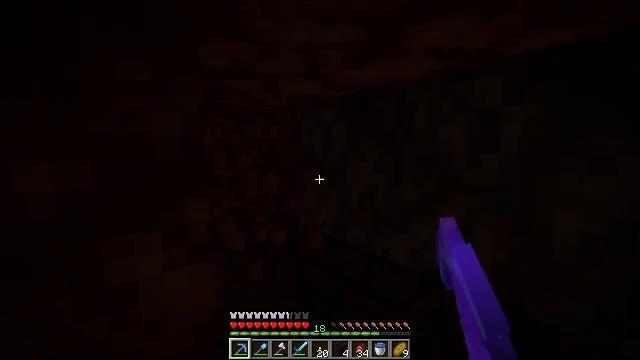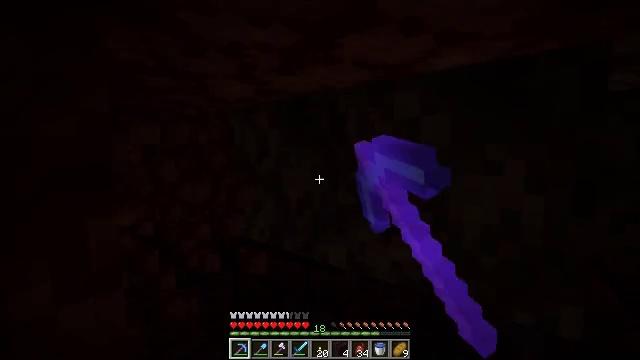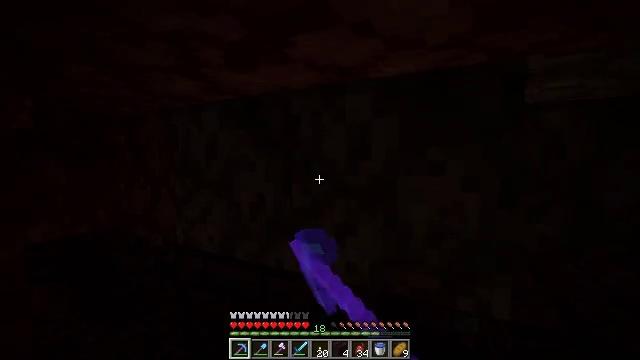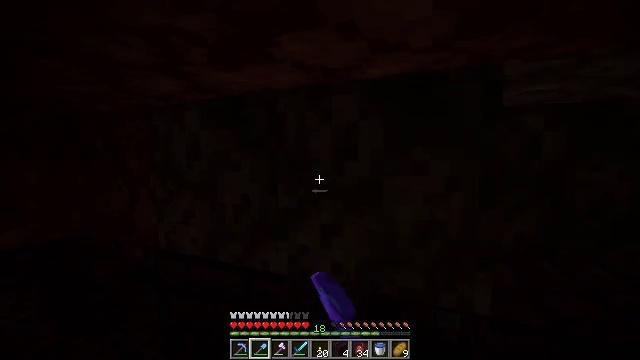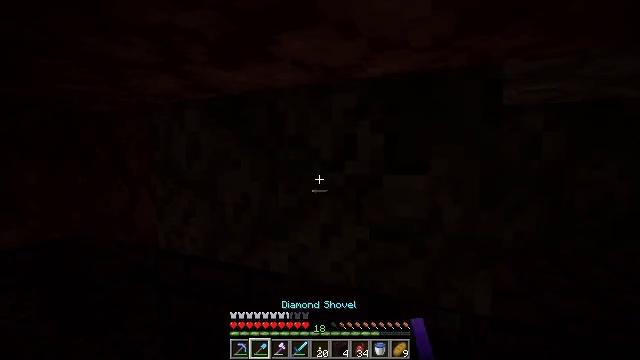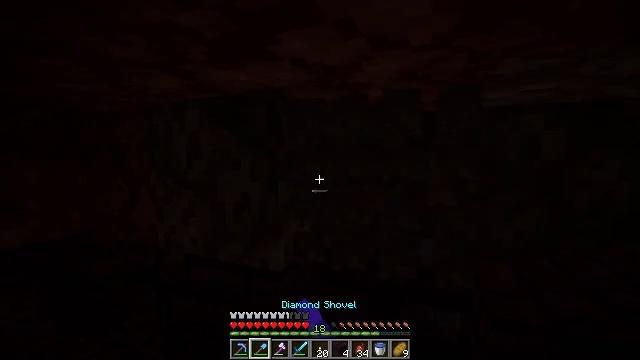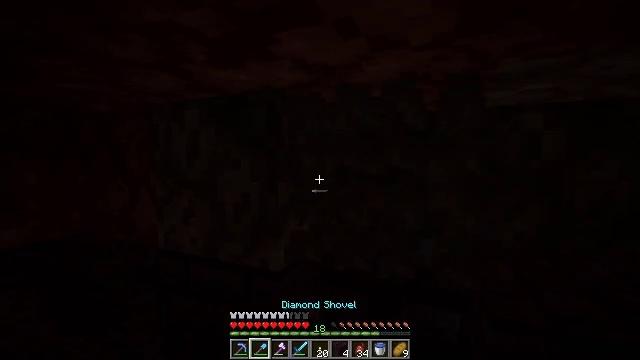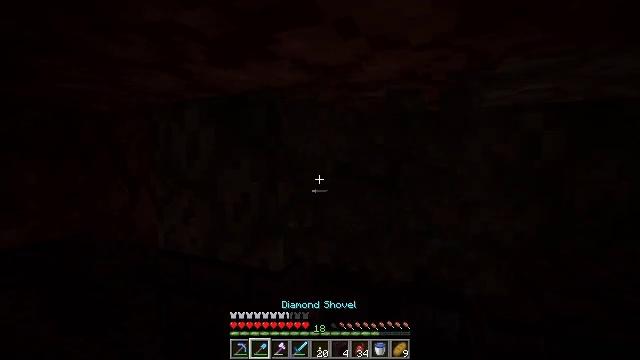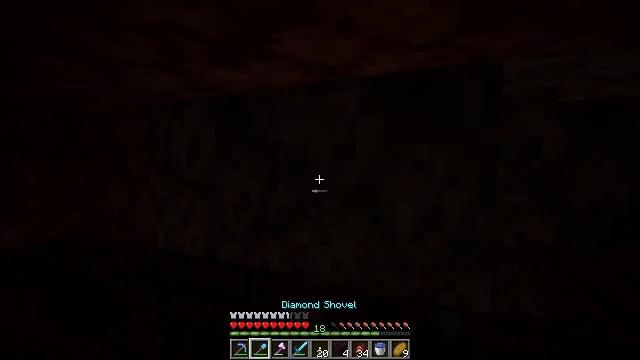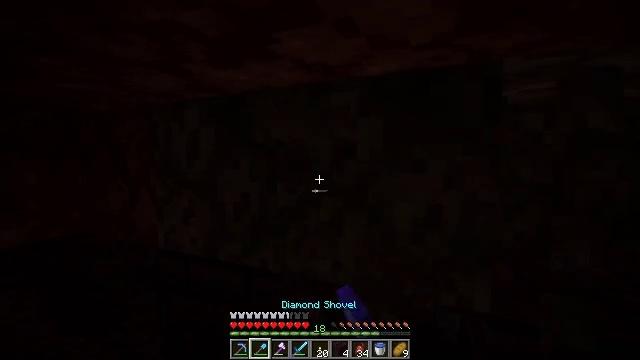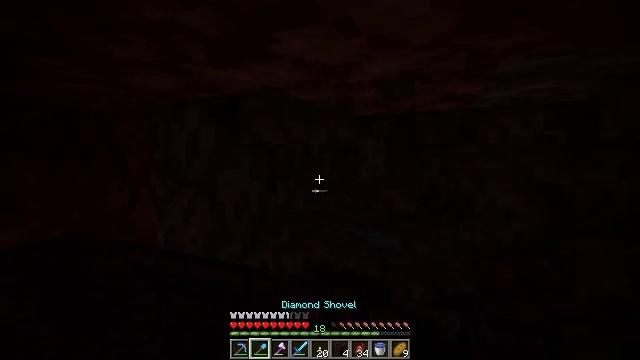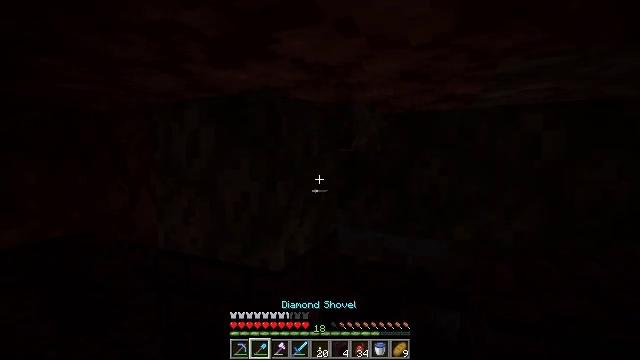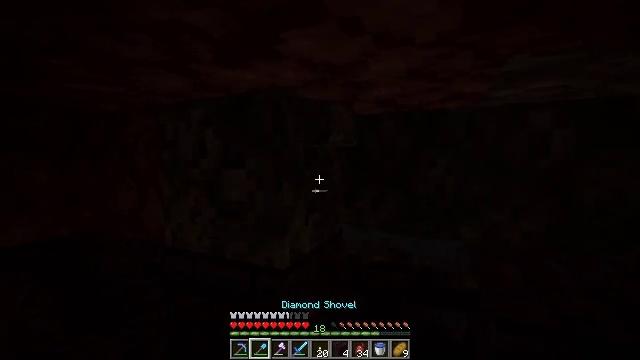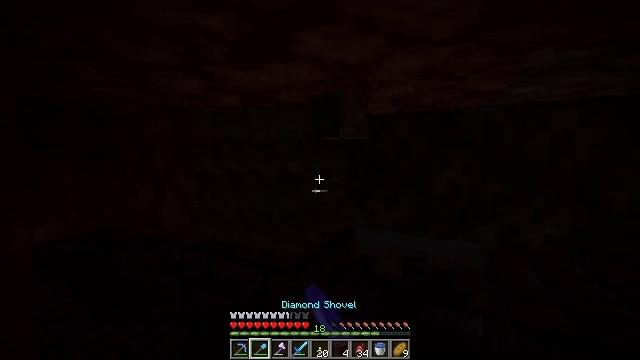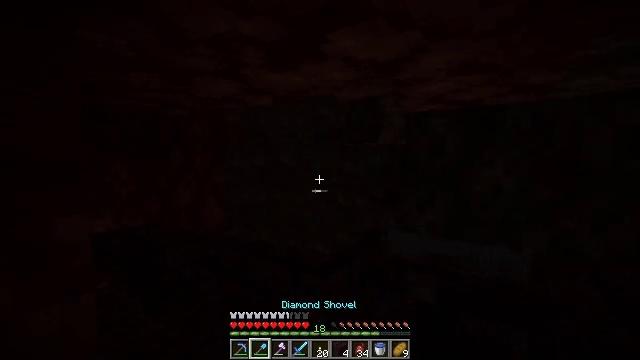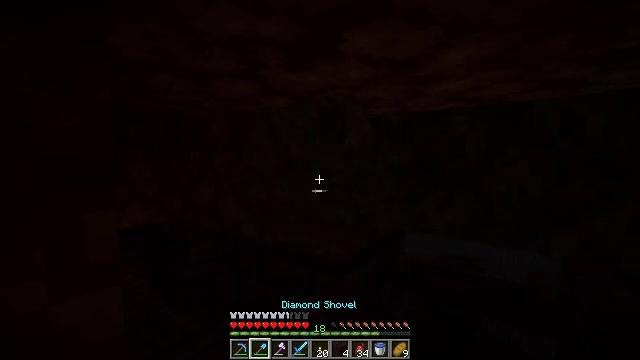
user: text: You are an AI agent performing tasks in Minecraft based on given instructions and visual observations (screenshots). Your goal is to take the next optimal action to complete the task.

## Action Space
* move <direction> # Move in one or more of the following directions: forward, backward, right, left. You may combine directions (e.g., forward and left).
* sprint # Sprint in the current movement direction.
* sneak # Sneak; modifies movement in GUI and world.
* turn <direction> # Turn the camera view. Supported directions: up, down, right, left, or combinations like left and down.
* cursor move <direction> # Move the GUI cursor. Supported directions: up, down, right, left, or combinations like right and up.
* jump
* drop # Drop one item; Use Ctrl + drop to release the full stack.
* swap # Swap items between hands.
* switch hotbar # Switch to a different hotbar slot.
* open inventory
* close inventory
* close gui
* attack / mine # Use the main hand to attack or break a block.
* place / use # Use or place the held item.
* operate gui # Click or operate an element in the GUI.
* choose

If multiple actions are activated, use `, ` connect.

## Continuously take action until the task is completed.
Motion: motion action
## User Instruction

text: Dig soul sand to use for potions.
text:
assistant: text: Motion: turn right and up, attack / mine
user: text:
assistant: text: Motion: turn right, attack / mine
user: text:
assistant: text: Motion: turn right, attack / mine, switch to hotbar 2
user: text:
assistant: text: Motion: attack / mine, switch to hotbar 2
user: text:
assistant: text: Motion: attack / mine, switch to hotbar 2
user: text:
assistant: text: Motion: attack / mine
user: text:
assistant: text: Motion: attack / mine
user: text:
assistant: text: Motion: attack / mine
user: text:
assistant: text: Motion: attack / mine
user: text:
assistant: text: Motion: attack / mine
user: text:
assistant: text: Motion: attack / mine
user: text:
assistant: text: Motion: turn left, attack / mine
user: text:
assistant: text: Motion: turn left, attack / mine
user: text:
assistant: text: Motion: turn left, attack / mine
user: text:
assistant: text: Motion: turn left, attack / mine
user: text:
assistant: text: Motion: attack / mine
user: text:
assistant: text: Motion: attack / mine
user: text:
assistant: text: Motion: attack / mine
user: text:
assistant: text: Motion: attack / mine
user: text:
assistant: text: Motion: attack / mine
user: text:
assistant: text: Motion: attack / mine
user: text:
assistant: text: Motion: attack / mine
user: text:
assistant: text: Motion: attack / mine
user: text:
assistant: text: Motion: attack / mine
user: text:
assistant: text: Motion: attack / mine
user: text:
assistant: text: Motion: attack / mine